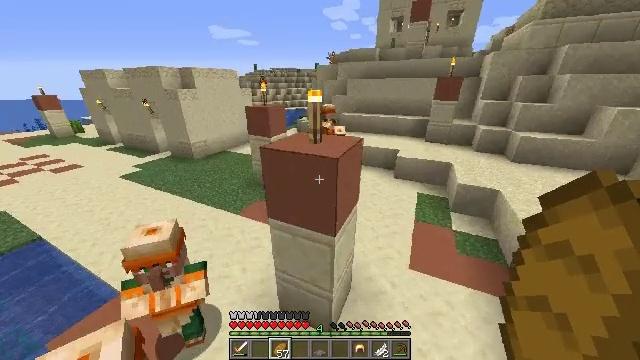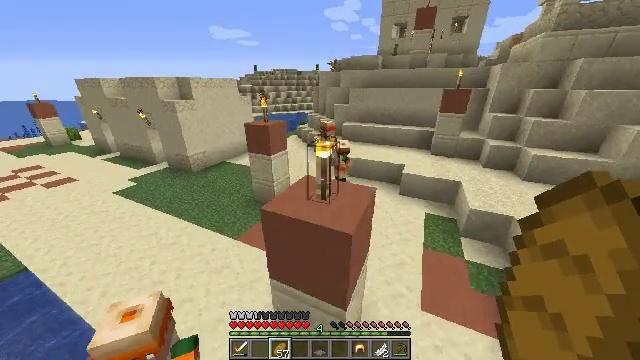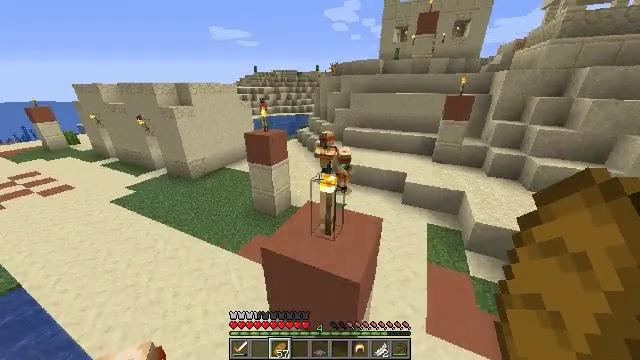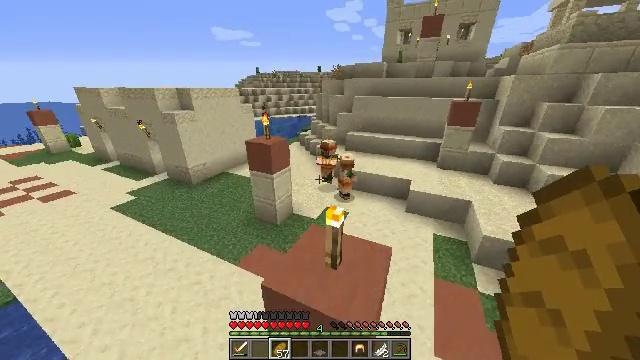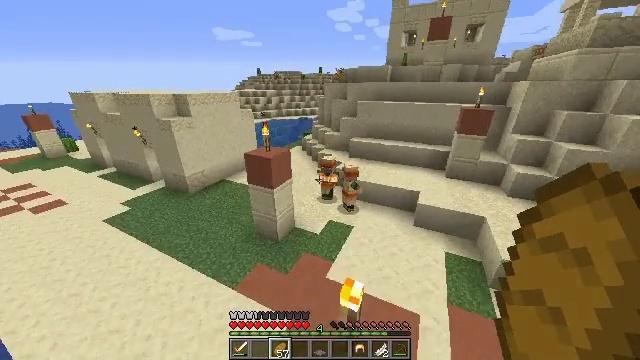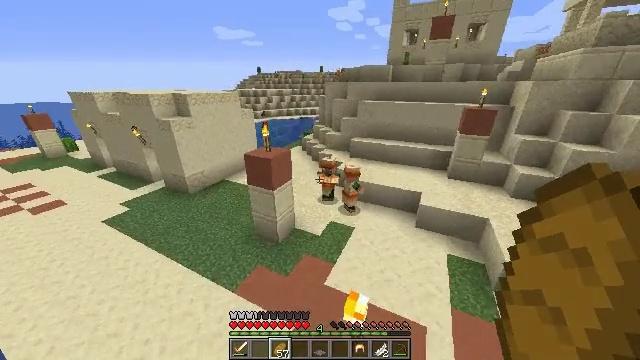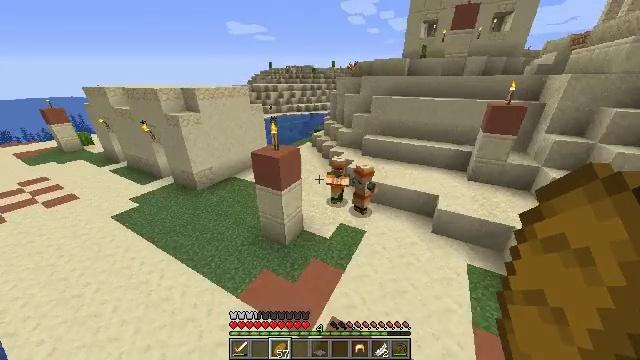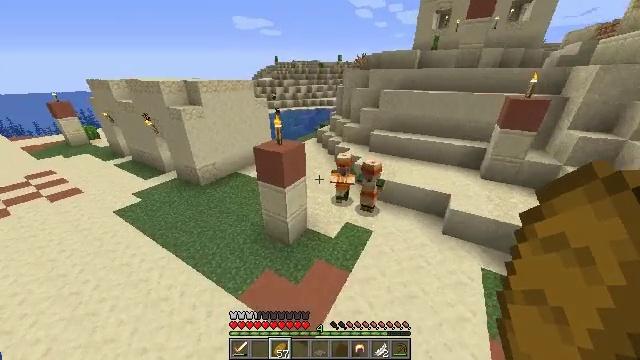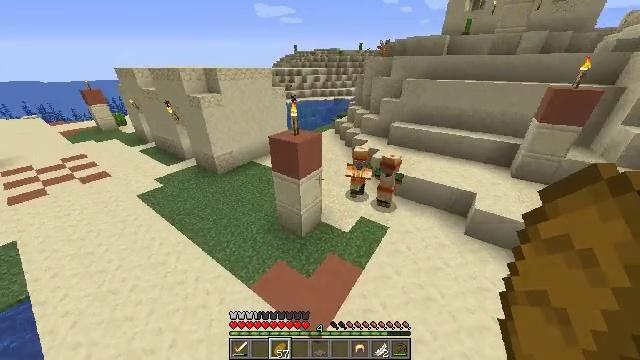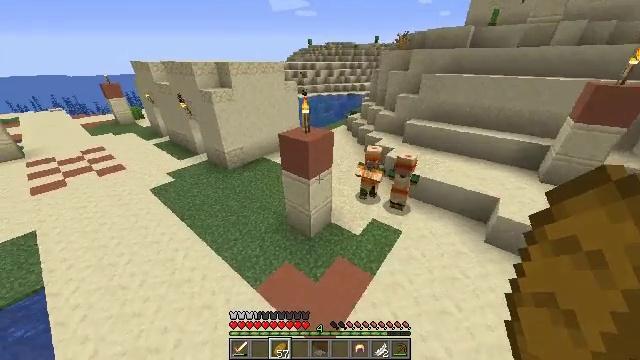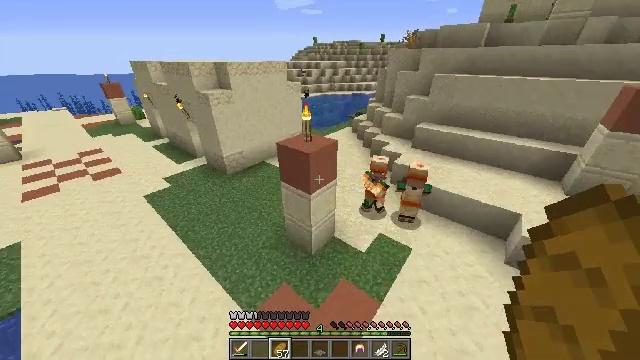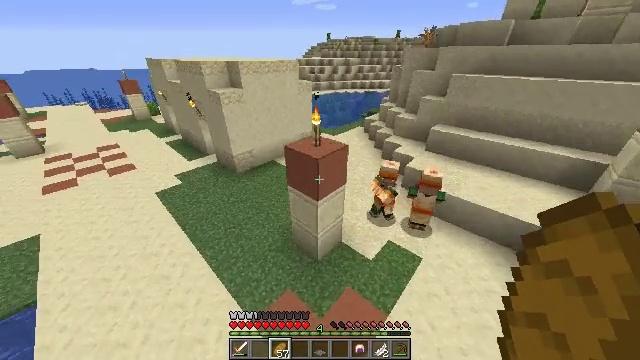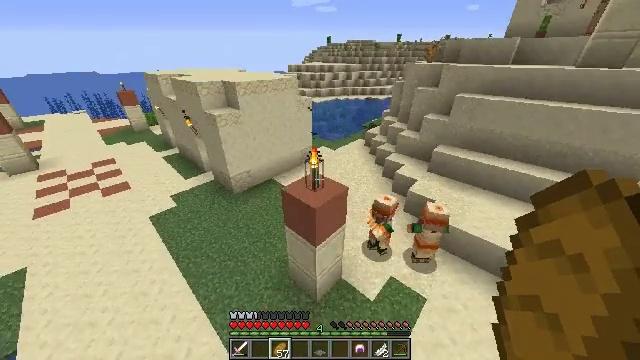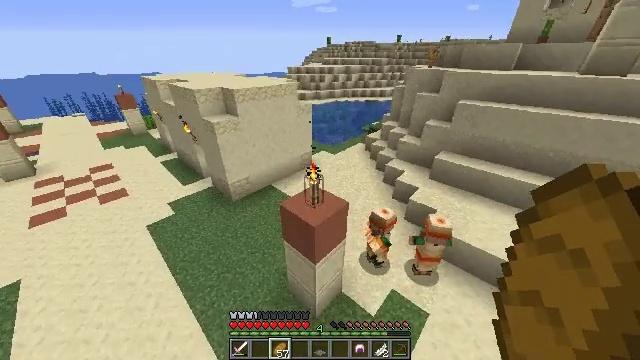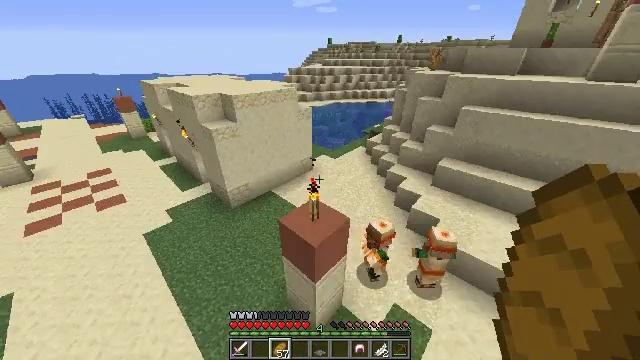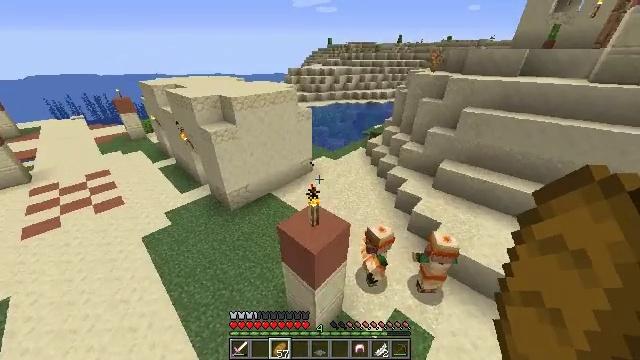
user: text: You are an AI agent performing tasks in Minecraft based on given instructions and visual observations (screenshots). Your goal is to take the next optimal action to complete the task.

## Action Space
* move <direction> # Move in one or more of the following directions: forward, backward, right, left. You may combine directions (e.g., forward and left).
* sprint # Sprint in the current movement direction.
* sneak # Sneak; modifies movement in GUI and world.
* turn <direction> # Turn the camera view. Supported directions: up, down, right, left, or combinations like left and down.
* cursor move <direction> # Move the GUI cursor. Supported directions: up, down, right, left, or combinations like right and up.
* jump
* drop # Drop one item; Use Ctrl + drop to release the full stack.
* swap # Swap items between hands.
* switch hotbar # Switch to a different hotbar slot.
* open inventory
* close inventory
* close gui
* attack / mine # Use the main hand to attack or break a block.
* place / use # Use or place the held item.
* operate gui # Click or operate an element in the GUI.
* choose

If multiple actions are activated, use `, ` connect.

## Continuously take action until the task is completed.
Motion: motion action
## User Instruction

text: Break the cactus block.
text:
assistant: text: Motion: move forward, jump
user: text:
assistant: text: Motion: move forward, jump
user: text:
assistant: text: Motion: move forward, jump
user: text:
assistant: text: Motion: move forward, jump
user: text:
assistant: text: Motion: move forward
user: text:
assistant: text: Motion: move forward, turn left and down
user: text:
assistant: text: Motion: move forward, turn left and down
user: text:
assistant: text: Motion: move forward, turn left and down
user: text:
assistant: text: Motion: move forward, turn left and down
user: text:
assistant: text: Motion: move forward, turn left
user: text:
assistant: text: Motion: move forward, turn left, jump
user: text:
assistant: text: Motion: move forward, jump
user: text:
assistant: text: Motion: move forward, jump
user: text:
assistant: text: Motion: move forward, jump
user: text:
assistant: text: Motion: move forward
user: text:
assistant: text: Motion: move forward
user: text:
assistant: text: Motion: move forward
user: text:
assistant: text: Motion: move forward, turn left
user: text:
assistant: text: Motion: move forward, turn left
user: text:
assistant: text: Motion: move forward, turn left and up
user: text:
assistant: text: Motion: move forward, turn left
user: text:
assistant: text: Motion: move forward, turn left
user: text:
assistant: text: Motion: move forward, turn left
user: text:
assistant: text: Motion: move forward
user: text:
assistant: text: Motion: move forward
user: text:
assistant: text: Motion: move forward
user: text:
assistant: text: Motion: move forward
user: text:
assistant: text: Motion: move forward
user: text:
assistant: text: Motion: move forward, jump
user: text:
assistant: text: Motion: move forward, jump